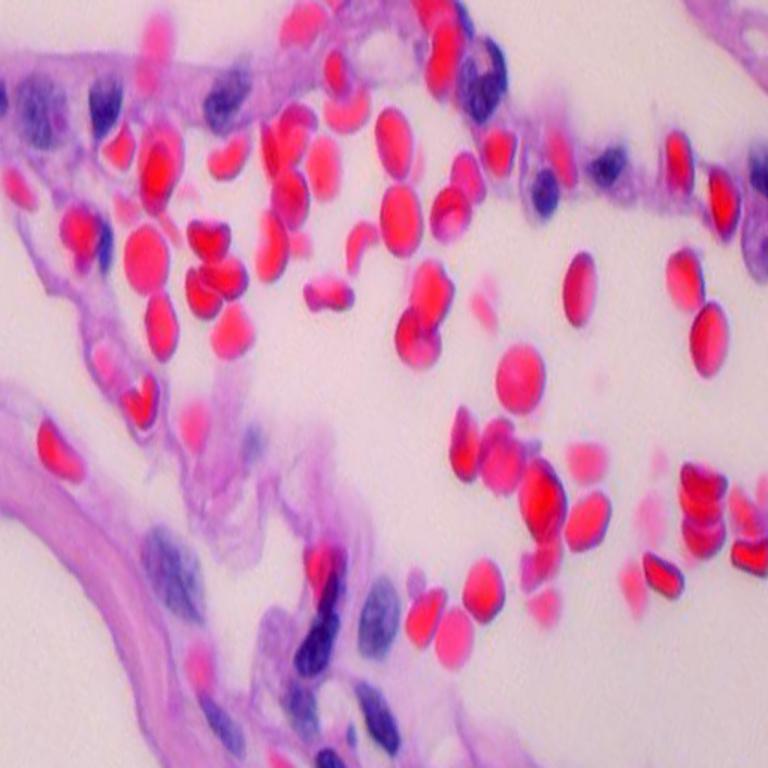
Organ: lung
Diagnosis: benign